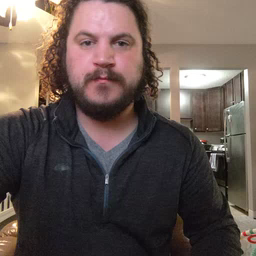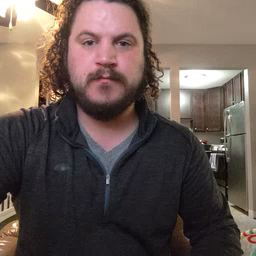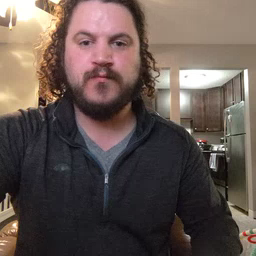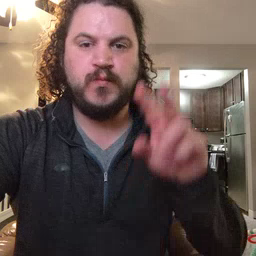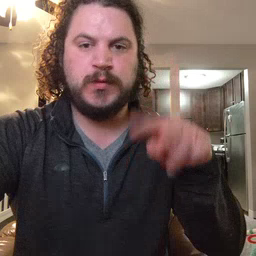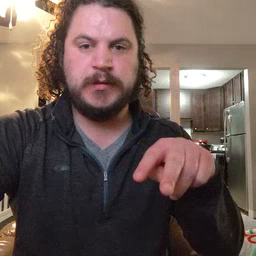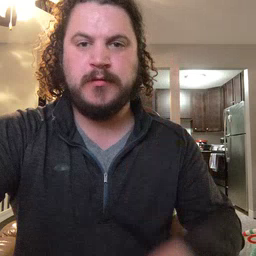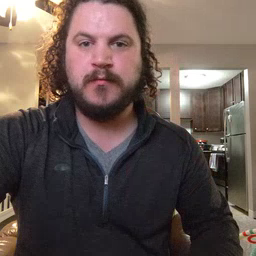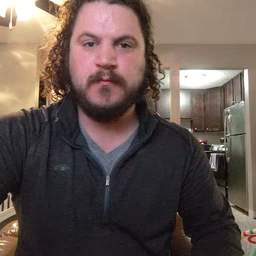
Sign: read